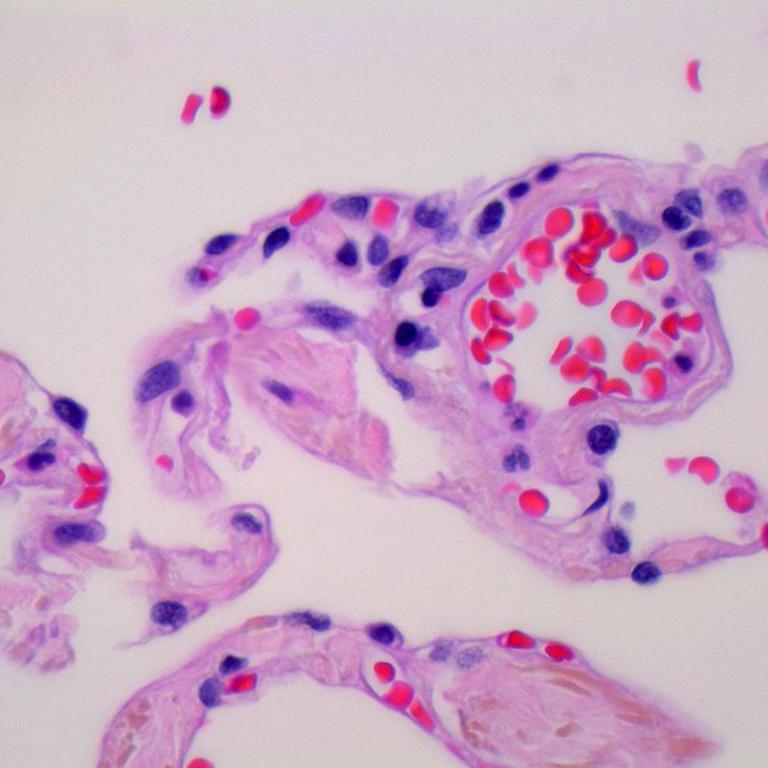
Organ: lung
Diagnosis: benign